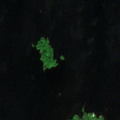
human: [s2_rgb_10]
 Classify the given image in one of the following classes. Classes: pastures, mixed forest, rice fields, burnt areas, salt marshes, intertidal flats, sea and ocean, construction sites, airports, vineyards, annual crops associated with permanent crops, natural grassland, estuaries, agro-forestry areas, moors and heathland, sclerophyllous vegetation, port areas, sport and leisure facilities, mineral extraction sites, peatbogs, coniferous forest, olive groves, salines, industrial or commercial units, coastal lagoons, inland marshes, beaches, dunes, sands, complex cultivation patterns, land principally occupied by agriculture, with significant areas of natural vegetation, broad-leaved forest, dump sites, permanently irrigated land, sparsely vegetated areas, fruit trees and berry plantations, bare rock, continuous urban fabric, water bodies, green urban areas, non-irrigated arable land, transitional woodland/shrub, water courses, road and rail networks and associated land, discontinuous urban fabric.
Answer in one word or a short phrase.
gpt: water bodies